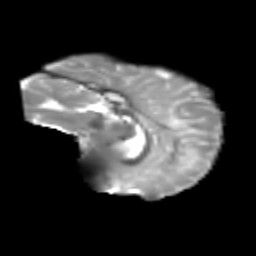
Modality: T2w
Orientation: sagittal
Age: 6
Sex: male
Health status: healthy